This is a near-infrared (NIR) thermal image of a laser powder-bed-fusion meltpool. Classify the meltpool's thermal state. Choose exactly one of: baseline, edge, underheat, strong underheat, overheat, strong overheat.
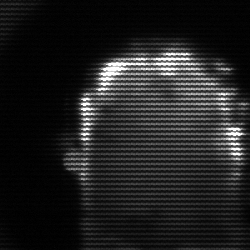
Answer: baseline